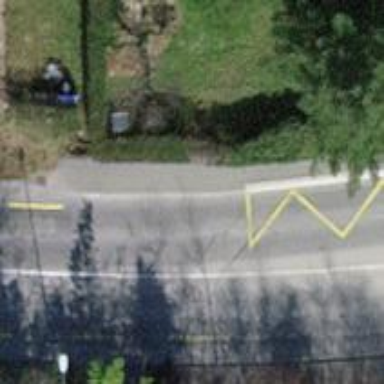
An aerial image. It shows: Asphalt sidewalk.